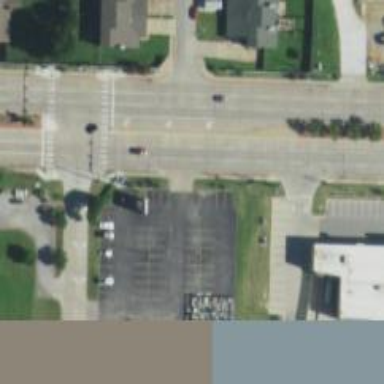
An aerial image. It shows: Crossing road.